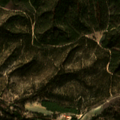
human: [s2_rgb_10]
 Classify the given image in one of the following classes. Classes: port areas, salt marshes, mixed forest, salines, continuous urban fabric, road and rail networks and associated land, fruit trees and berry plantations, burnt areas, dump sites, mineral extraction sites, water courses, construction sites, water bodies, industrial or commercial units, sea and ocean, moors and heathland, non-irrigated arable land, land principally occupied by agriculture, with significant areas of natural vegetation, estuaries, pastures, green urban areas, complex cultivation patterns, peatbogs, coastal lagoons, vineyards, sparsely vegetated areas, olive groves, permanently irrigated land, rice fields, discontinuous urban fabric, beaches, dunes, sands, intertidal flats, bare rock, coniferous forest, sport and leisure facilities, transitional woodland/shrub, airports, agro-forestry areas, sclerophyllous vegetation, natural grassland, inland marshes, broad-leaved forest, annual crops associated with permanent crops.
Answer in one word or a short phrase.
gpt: complex cultivation patterns, land principally occupied by agriculture, with significant areas of natural vegetation, coniferous forest, mixed forest, transitional woodland/shrub